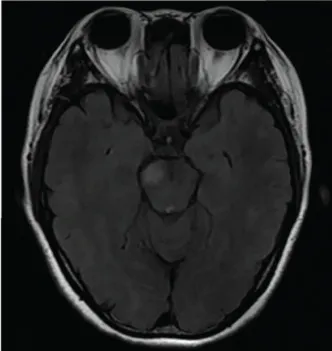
The mass showed slight hyperintensity on T2-weighted MR images and FLAIR images.
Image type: radiology (mri)